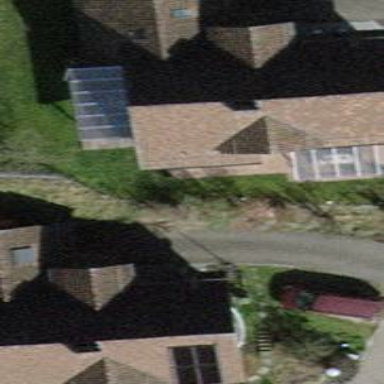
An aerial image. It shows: Simple house.